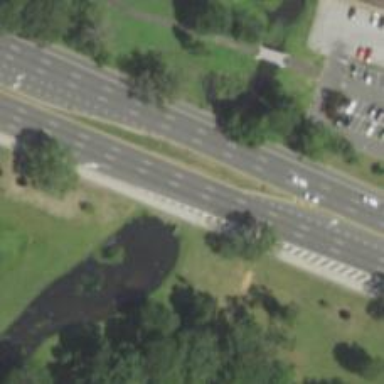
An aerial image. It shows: Trunk highway.